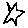
Label: star